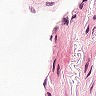
Metastatic tissue present: no